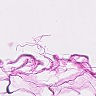
Metastatic tissue present: no